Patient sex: M
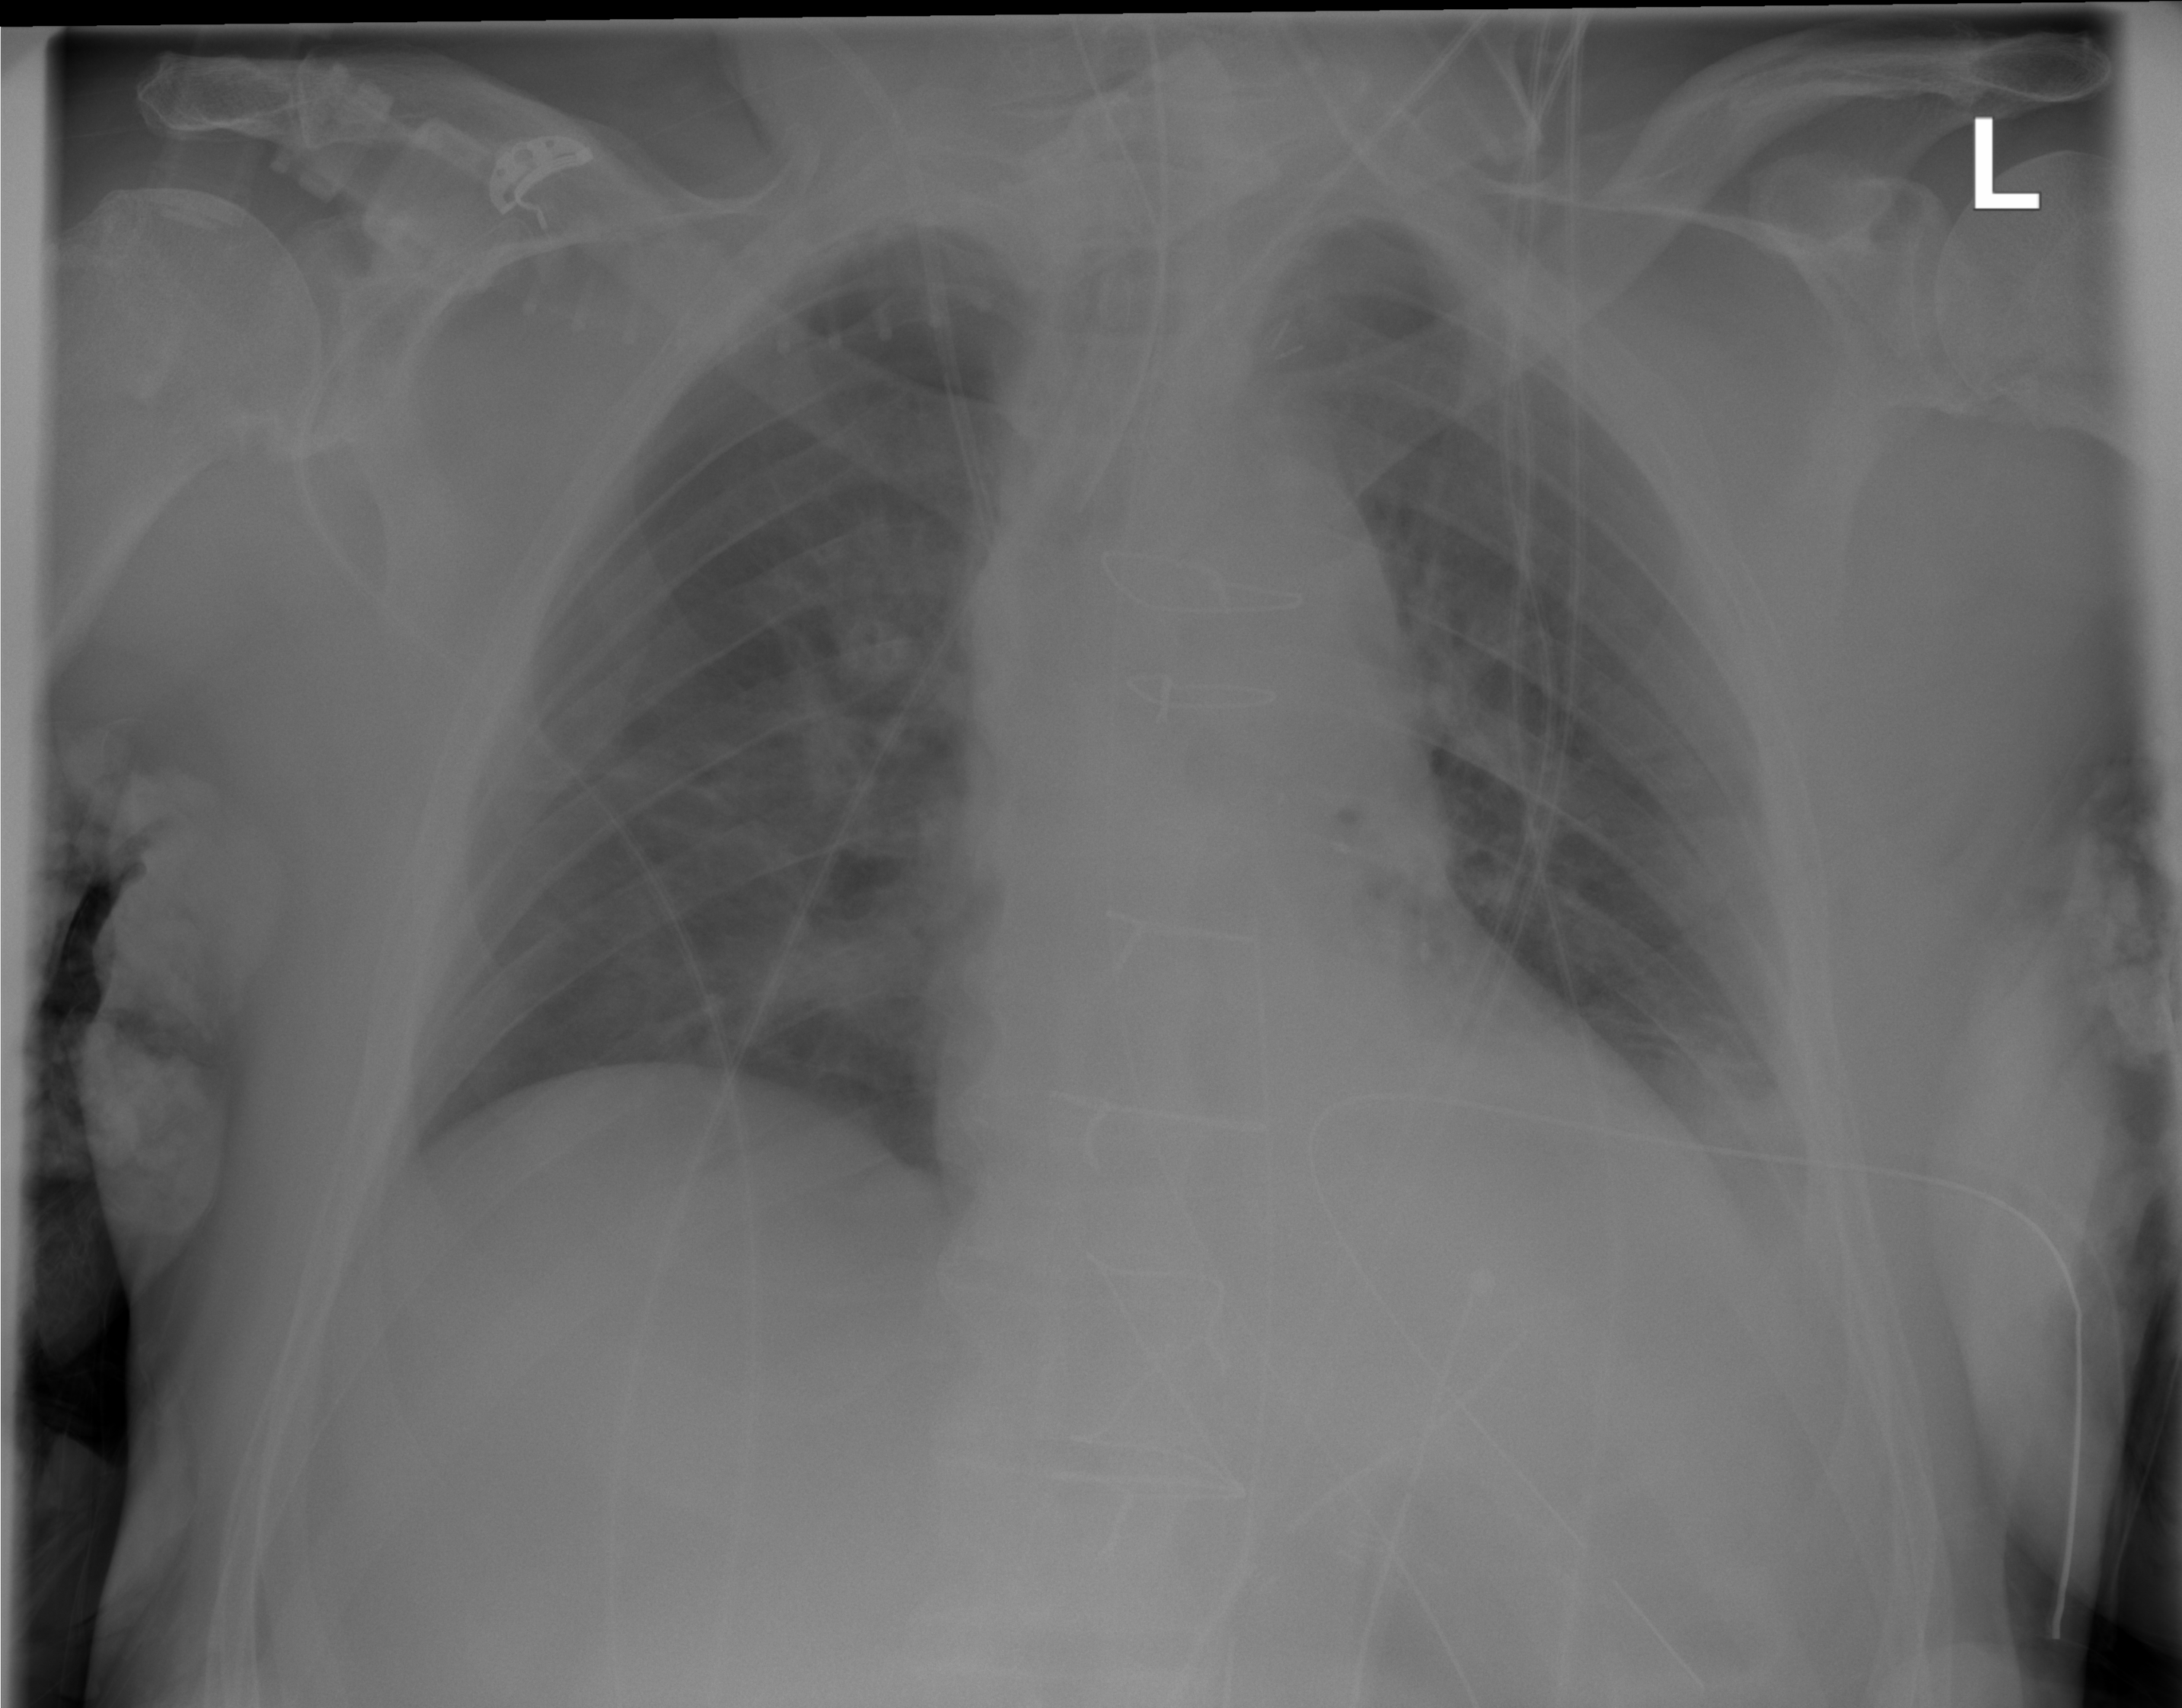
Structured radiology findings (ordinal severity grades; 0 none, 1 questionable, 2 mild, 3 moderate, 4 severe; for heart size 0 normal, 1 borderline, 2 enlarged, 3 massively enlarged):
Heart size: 0
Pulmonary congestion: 2
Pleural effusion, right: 0
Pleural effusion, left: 2
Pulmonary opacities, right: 0
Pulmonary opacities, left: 0
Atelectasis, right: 0
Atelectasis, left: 2